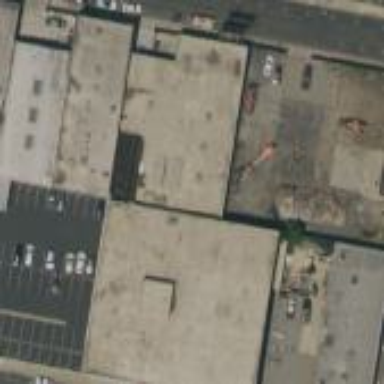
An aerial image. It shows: Industrial building.